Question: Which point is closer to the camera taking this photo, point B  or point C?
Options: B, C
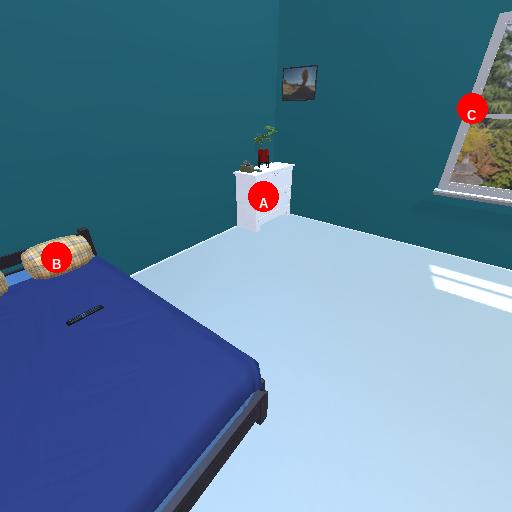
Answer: B